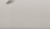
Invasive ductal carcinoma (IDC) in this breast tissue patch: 0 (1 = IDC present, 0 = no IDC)